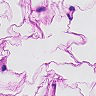
Metastatic tissue present: no